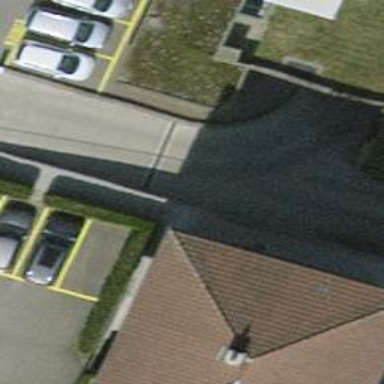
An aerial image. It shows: Hedge barrier.